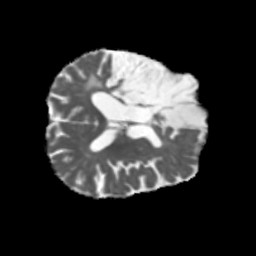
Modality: MD
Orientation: axial
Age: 64
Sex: male
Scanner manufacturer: siemens
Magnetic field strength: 3 T
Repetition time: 5.47 s
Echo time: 0.0854 s